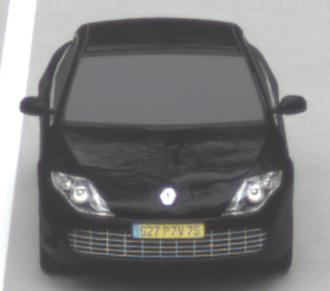
Make: Renault
Model: Laguna Coupé TCe 170
Detailed model: Laguna (III) Coupé
Model produced from: 2010/11
Model produced until: 2011/05
Doors: 2
Color: black
Road condition: dry road
Daytime: morning or afternoon
Contrast: low contrast